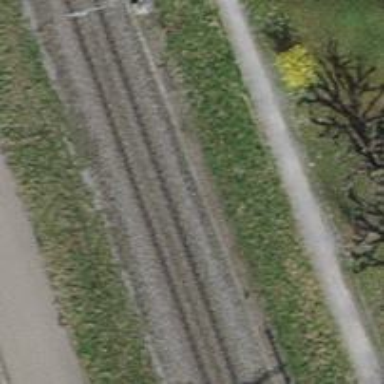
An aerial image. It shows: Single-track railway with electrified contact lines.